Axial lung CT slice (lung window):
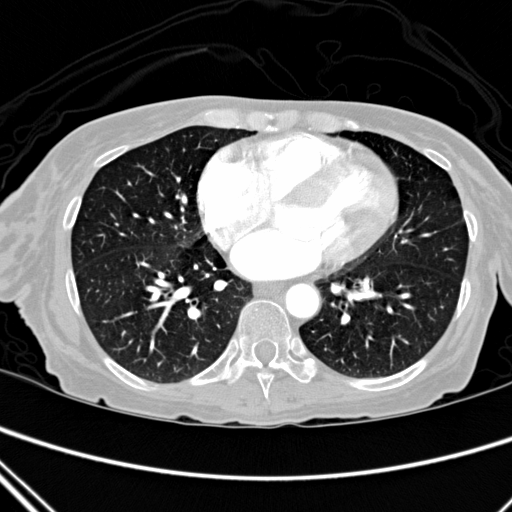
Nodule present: no